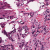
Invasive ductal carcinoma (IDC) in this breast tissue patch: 0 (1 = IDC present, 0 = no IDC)